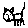
Label: cat